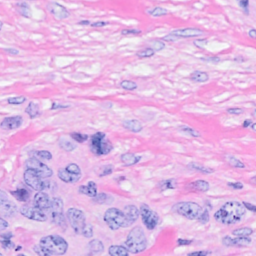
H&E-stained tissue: Breast